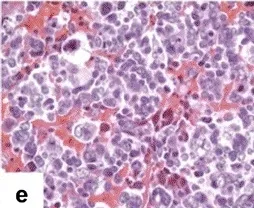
Imaging and Histopatological features of MB2. (e) Tumor is characterized by pleomorphic cells with large nuclei, prominent nucleoli and moderate eosinophilic cytoplasm.
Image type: pathology (h&e)